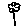
Label: flower